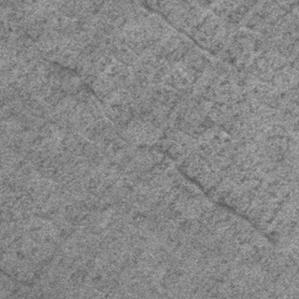
Label: frost